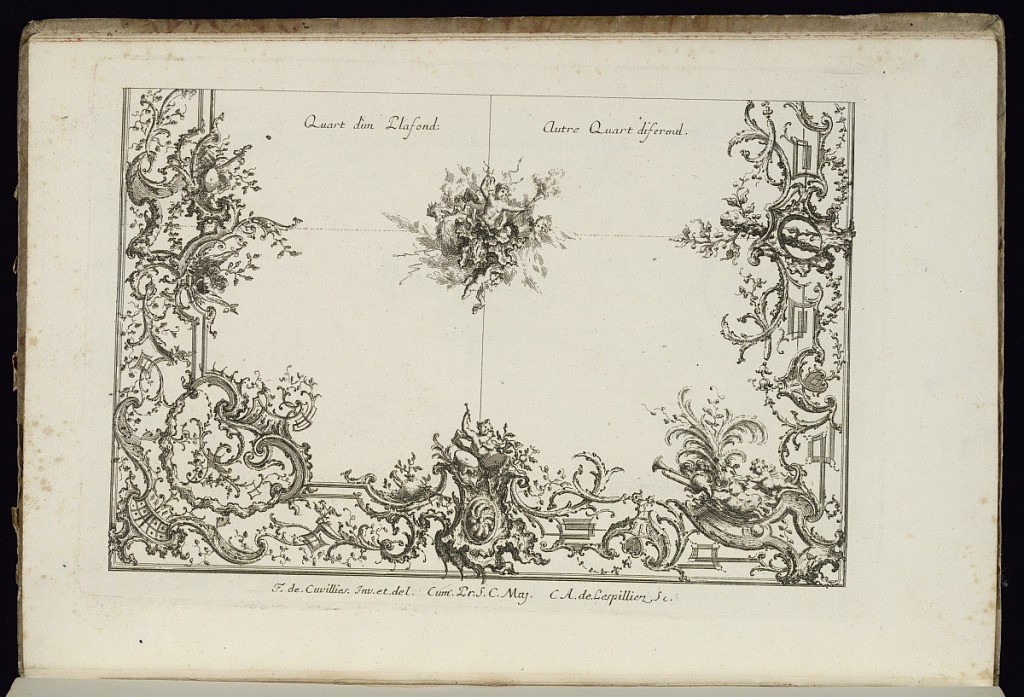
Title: Two Quarters of a Ceiling
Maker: François de Cuvilliés the Elder, Belgian, 1695 - 1768
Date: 1740–68
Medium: Etching and engraving on paper
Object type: Bound print
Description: Design for two quarters of a rocaille ceiling with alternate suggestions divided by a central rosette.